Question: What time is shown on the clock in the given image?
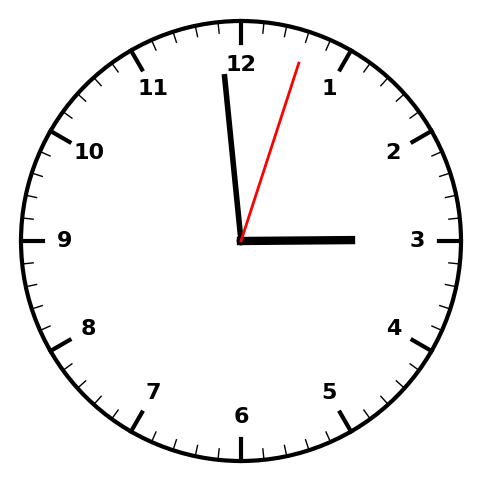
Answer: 02:59:03